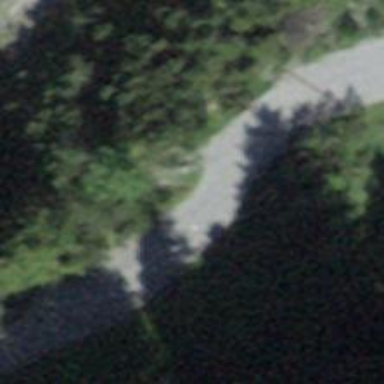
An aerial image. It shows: Track with grade 2 gravel surface.